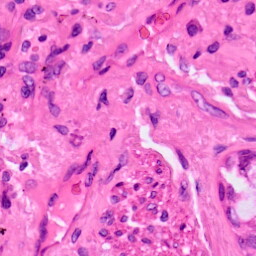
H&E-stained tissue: Lung